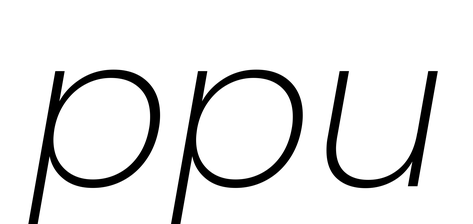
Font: Poppins-ExtraLightItalic